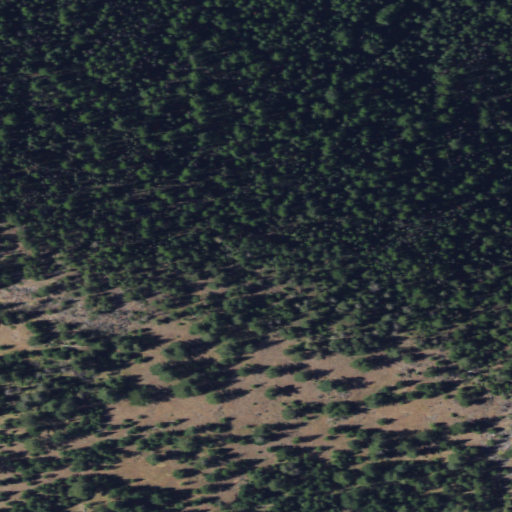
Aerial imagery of ridge(s) in Washington named Timber Ridge containing evergreen forest and shrub